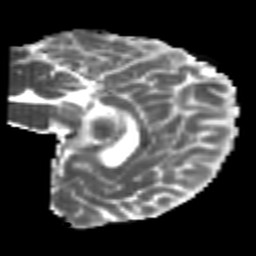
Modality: MD
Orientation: sagittal
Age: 22
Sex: female
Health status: healthy
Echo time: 0.074 s